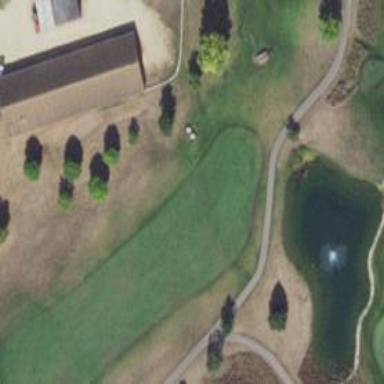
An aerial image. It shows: View of golf hole.